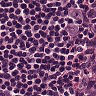
Metastatic tissue present: no